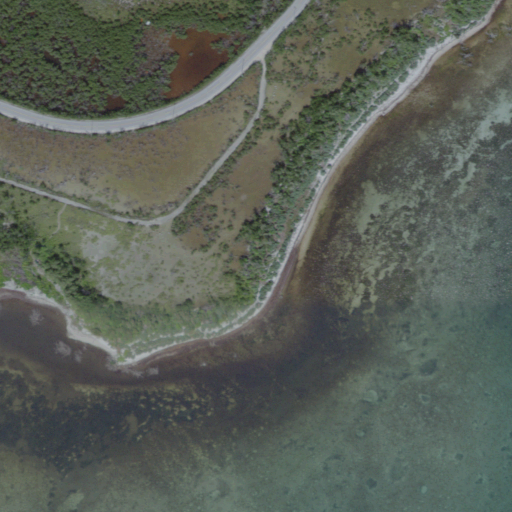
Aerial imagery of cape in Florida named Southeast Point containing open water, herbaceous wetlands, woody wetlands, low intensity development, open development, and medium intensity development